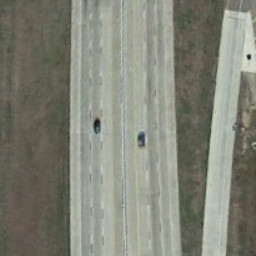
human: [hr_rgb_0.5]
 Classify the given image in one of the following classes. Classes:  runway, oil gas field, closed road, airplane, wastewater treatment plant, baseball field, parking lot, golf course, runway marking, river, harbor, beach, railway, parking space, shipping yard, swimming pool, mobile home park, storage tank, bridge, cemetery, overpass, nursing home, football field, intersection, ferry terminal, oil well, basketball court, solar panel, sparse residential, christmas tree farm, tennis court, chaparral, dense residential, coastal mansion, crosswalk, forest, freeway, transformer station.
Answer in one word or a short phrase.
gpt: freeway